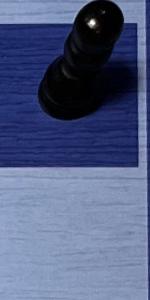
Label: Empty